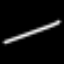
Label: line